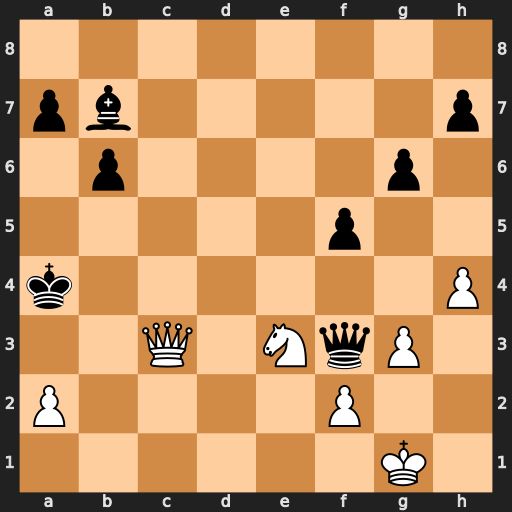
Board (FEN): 8/pb5p/1p4p1/5p2/k6P/2Q1NqP1/P4P2/6K1
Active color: w
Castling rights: -
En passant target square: -
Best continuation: Qb3+ Ka5 Nc4+ Ka6 Qa4#